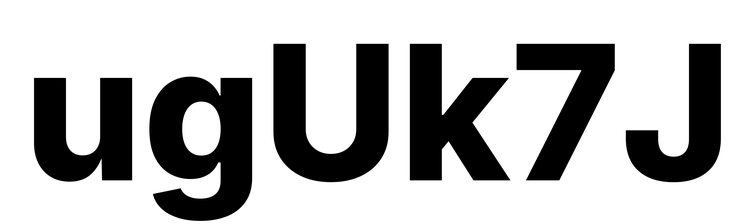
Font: Inter_ExtraBold